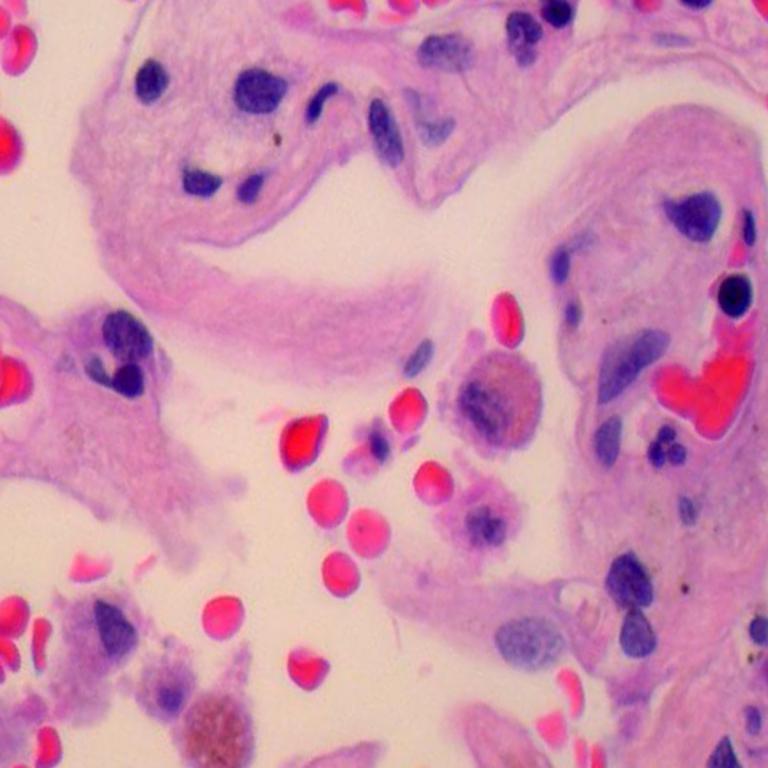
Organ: lung
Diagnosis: benign